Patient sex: M
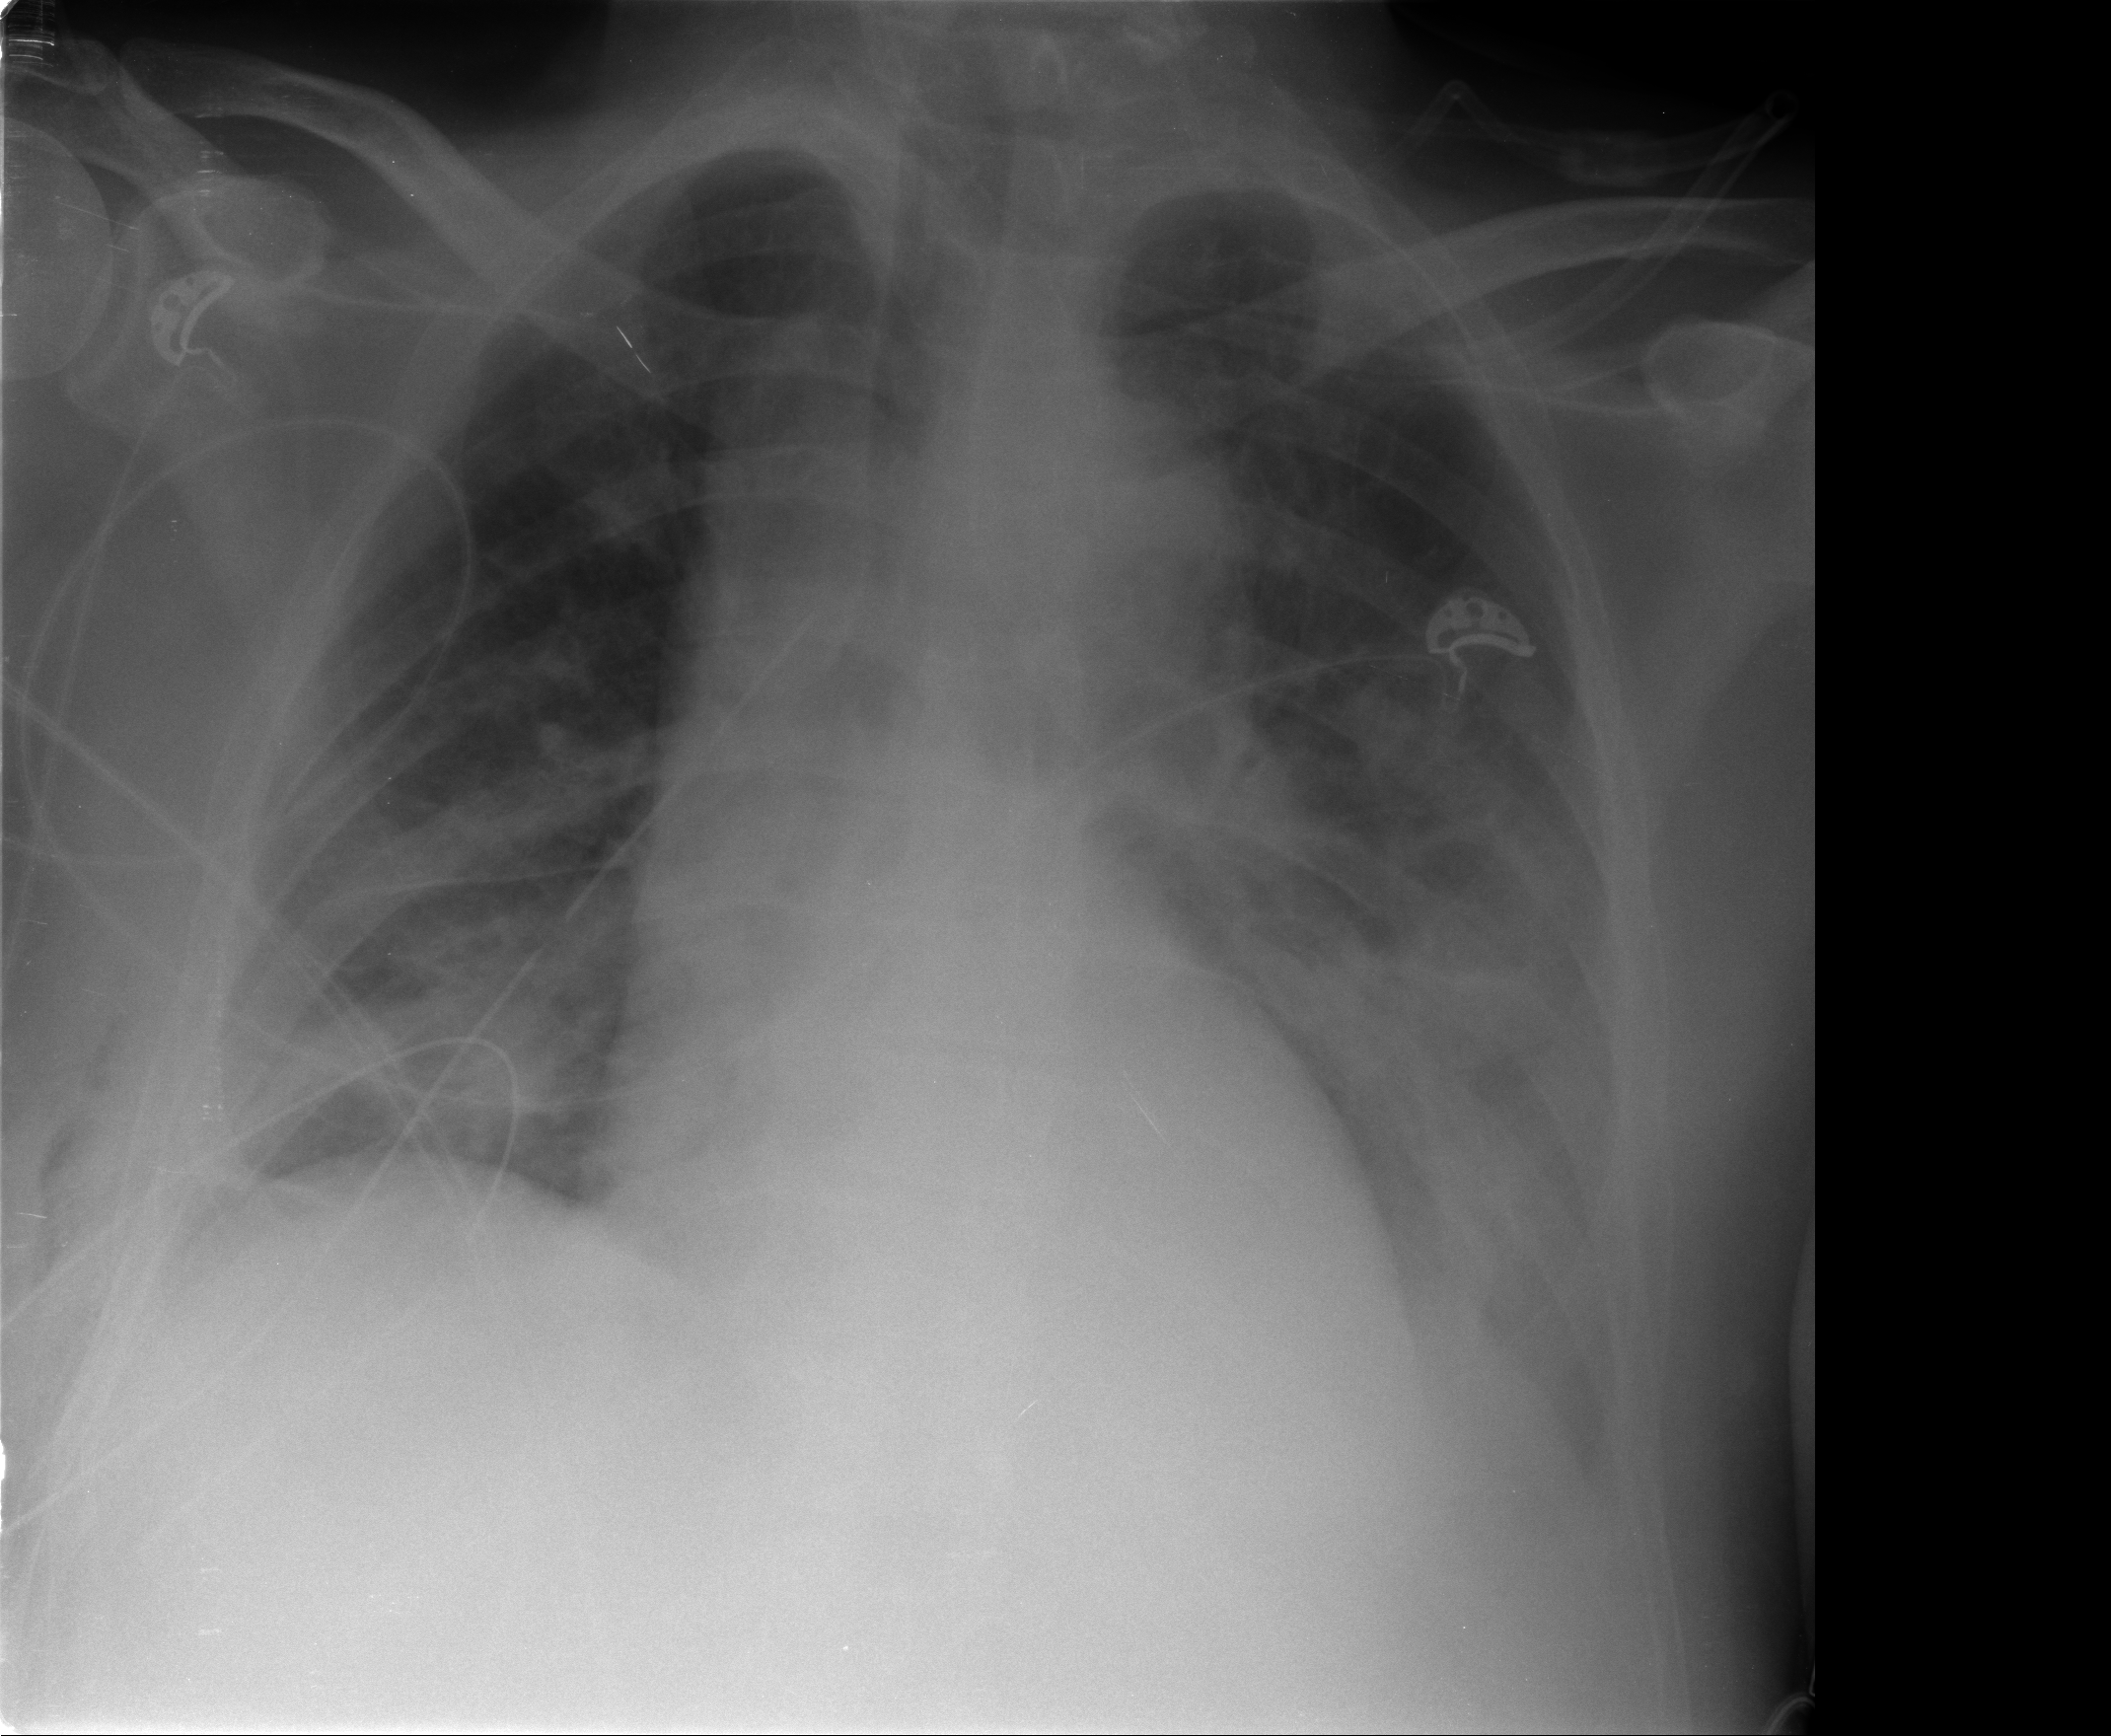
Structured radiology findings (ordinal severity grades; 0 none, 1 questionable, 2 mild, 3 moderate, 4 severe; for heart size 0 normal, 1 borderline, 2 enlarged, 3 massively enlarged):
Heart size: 0
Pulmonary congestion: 0
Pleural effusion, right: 0
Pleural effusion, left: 3
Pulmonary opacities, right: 0
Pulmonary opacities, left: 1
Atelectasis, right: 2
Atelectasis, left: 3